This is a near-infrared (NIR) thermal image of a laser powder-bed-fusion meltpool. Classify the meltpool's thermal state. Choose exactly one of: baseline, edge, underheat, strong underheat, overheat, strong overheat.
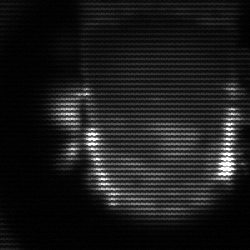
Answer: baseline